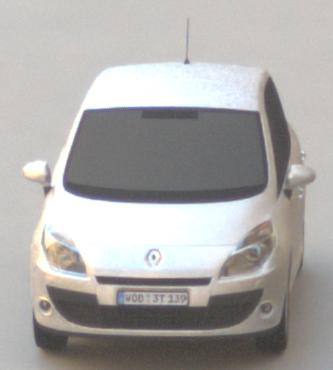
Make: Renault
Model: Scénic 1.6 16V 110
Detailed model: Scénic (III)
Model produced from: 2009/06
Model produced until: 2010/08
Doors: 5
Color: white
Road condition: dry road
Daytime: morning or afternoon
Contrast: low contrast